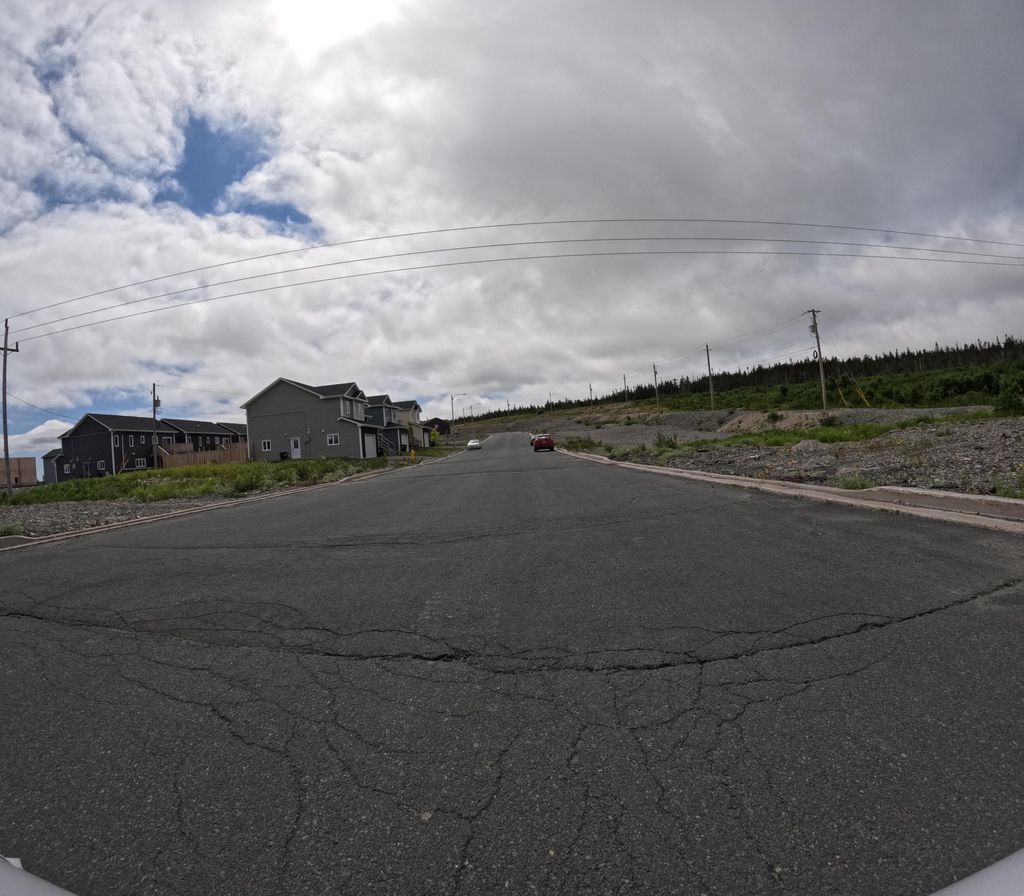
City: st_johns